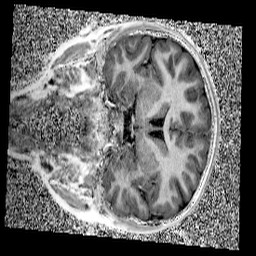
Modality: UNIT1
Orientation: coronal
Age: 9
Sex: male
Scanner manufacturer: siemens
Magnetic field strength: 3 T
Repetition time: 4 s
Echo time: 0.00299 s